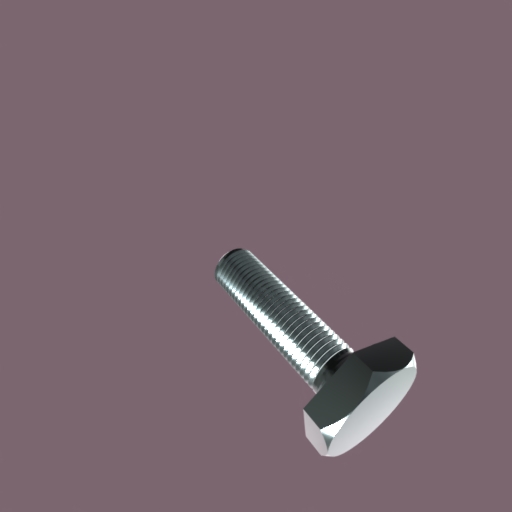
Label: bolt